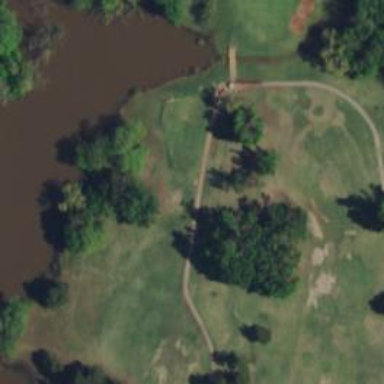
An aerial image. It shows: Golf cartpath that is also road path.